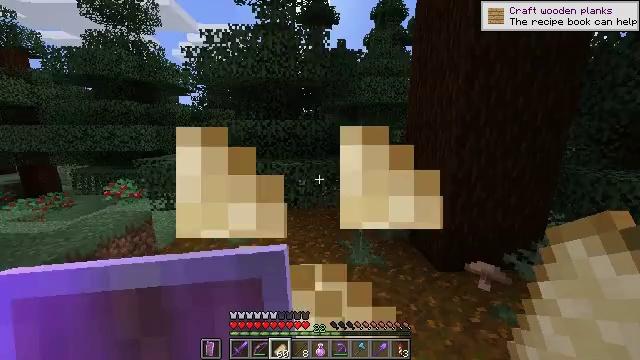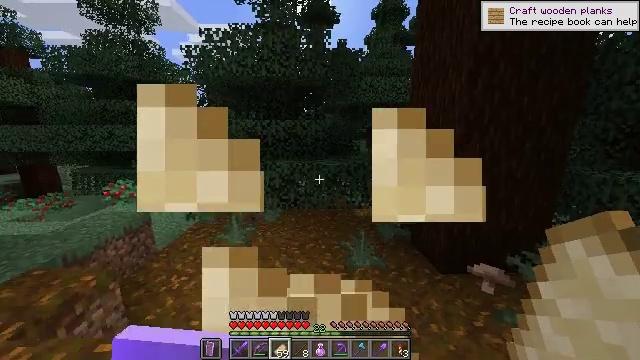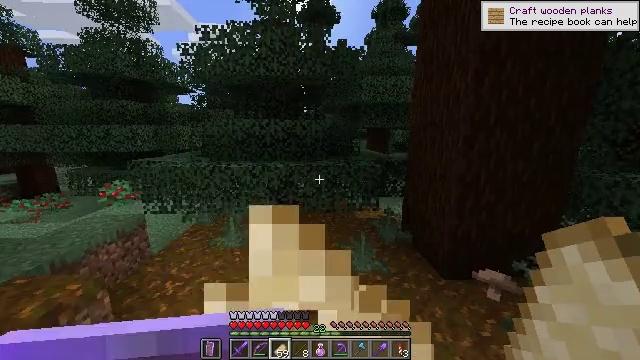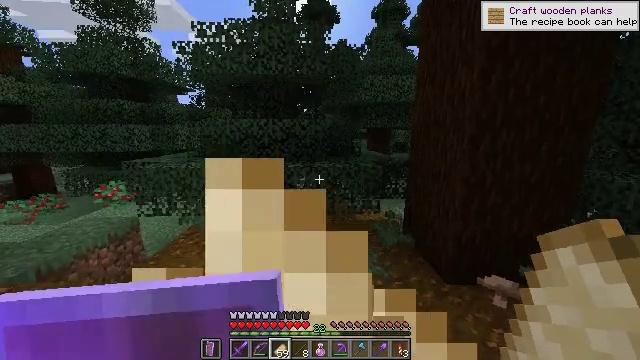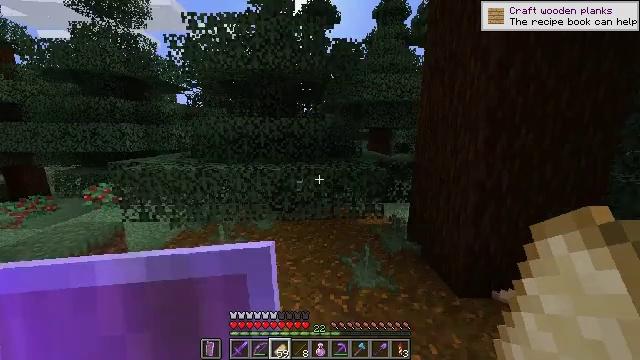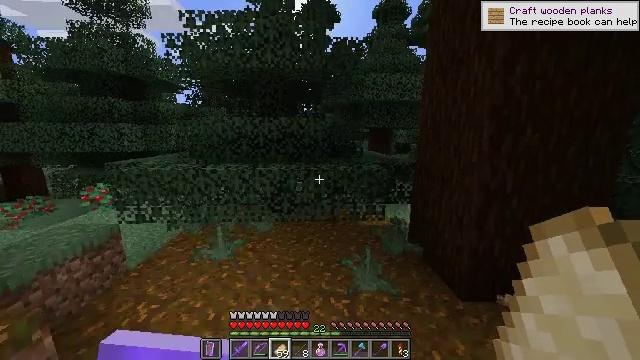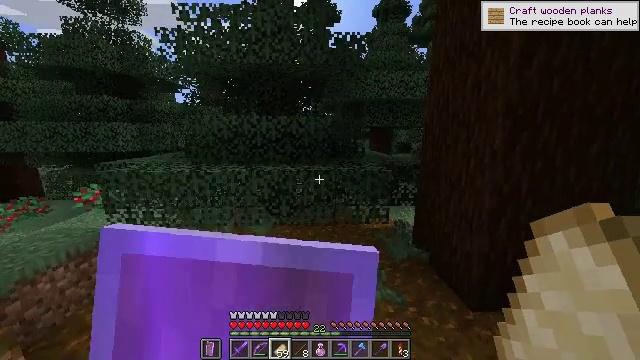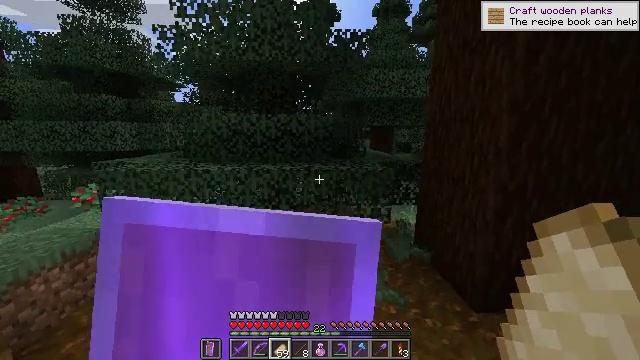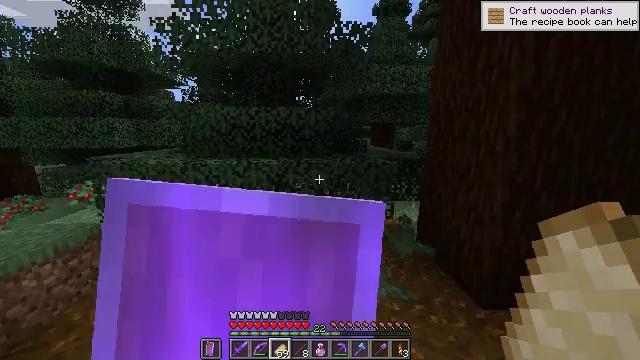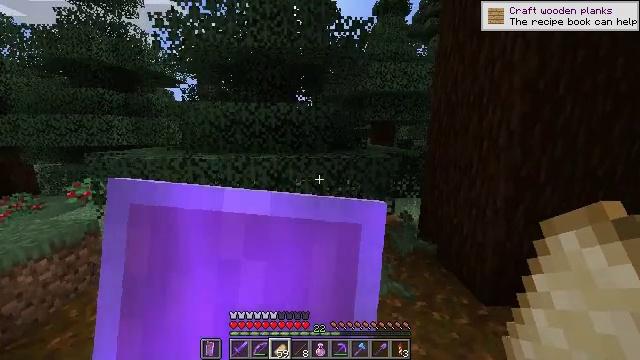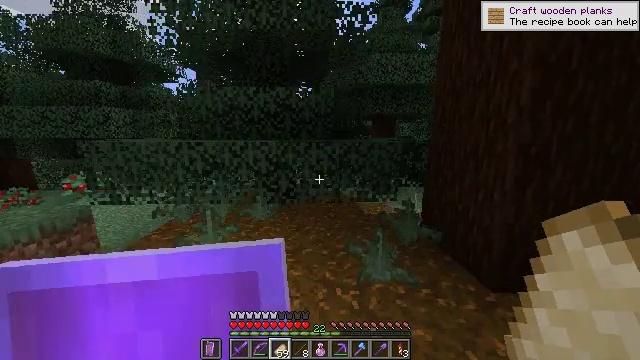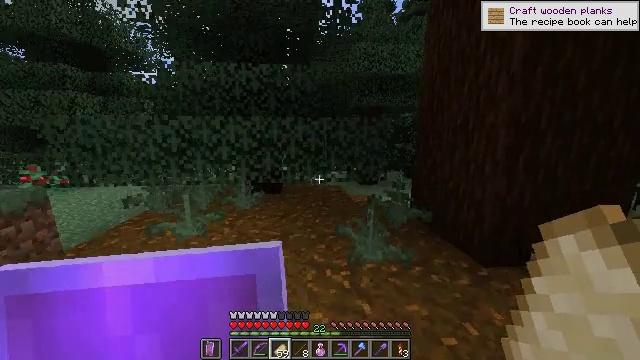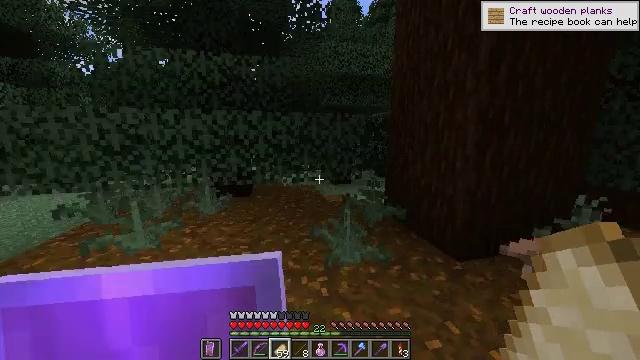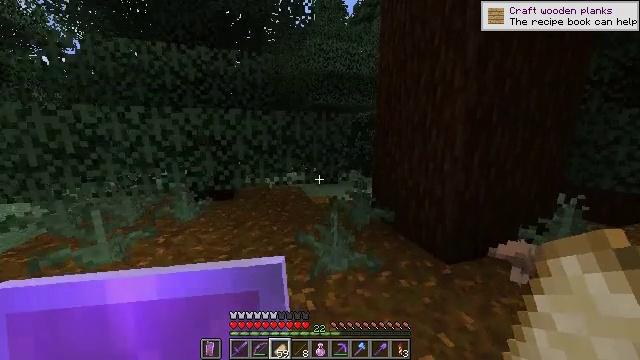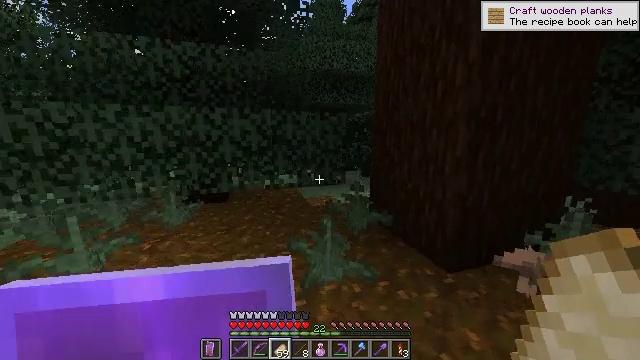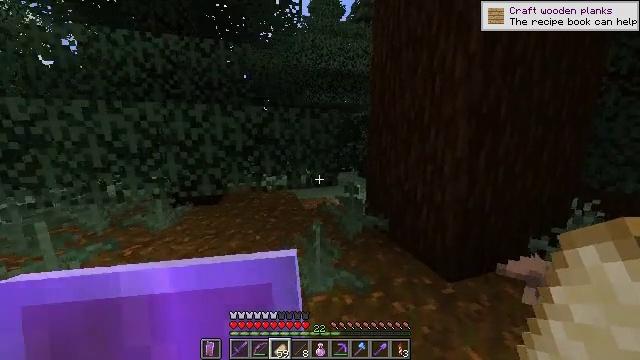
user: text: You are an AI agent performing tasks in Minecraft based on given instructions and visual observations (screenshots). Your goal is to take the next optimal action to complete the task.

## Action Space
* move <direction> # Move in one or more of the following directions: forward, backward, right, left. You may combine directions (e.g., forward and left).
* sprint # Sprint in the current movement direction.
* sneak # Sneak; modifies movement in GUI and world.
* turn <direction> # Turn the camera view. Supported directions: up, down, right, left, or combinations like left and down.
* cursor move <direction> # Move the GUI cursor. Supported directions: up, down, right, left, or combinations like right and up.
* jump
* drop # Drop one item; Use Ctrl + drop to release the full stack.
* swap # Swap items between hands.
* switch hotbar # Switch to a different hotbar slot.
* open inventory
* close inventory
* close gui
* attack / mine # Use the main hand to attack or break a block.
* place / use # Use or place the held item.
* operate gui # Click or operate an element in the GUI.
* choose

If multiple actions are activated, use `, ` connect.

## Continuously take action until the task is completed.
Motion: motion action
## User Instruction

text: Mine spruce leaves from the tree.
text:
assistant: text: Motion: move forward, sprint, use / place
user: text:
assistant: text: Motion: move forward, sprint, use / place
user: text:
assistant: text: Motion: move forward, sprint, use / place
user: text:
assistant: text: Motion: move forward, sprint, use / place
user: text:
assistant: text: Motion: move forward, sprint, use / place
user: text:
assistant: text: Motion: move forward, sprint, use / place
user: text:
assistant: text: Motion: move forward, sprint, use / place
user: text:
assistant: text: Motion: move forward, sprint, use / place
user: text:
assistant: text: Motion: move forward, sprint, use / place
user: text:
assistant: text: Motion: move forward, sprint
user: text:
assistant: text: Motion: move forward, sprint, turn right
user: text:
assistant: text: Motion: move forward, sprint, turn right
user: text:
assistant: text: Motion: move forward and move right, sprint, turn right
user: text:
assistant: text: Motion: move forward and move right, sprint
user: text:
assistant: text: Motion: move forward and move right, sprint
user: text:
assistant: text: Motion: move forward and move right, sprint
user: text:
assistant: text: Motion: move forward, sprint
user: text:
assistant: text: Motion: move forward, sprint
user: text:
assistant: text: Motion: move forward, sprint
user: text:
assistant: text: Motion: move forward, sprint
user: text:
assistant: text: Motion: move forward, sprint
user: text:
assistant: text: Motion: move forward, sprint
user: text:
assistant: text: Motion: move forward, sprint
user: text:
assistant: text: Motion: move forward, sprint
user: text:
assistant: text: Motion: move forward, sprint, turn left
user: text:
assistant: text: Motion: move forward, sprint, turn left
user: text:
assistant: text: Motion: move forward, sprint, turn left
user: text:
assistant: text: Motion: move forward, sprint
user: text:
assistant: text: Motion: move forward, sprint
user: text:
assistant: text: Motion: move forward, sprint